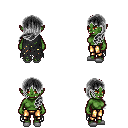
a pixel art fantasy rpg character, female body template, orc, green skin, black tattered cape, gold greaves, gray left-swept hairstyle, white slippers, four views (front, back, left, right), 2x2 character sprite sheet, small pixel art, hard edges, no anti-aliasing